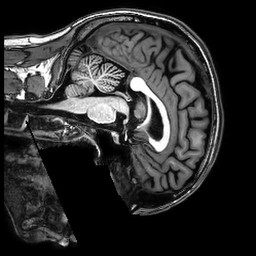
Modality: T1w
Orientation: sagittal
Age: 44
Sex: male
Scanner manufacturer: philips
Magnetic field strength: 3 T
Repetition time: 0.008115 s
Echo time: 0.003721 s